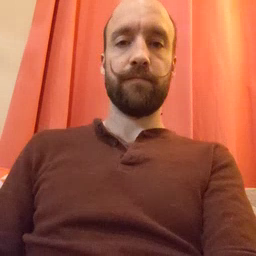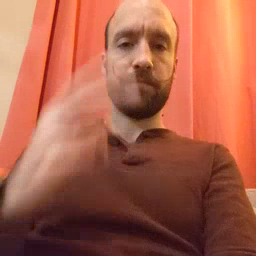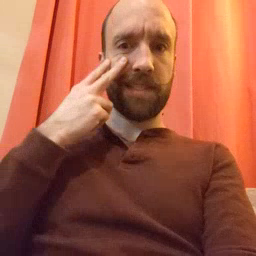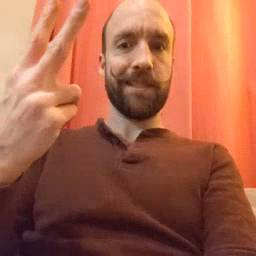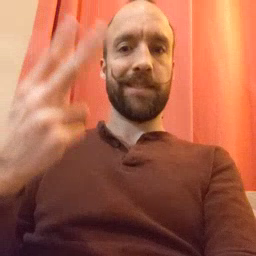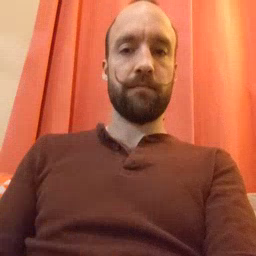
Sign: see